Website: apple-inc
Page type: payment
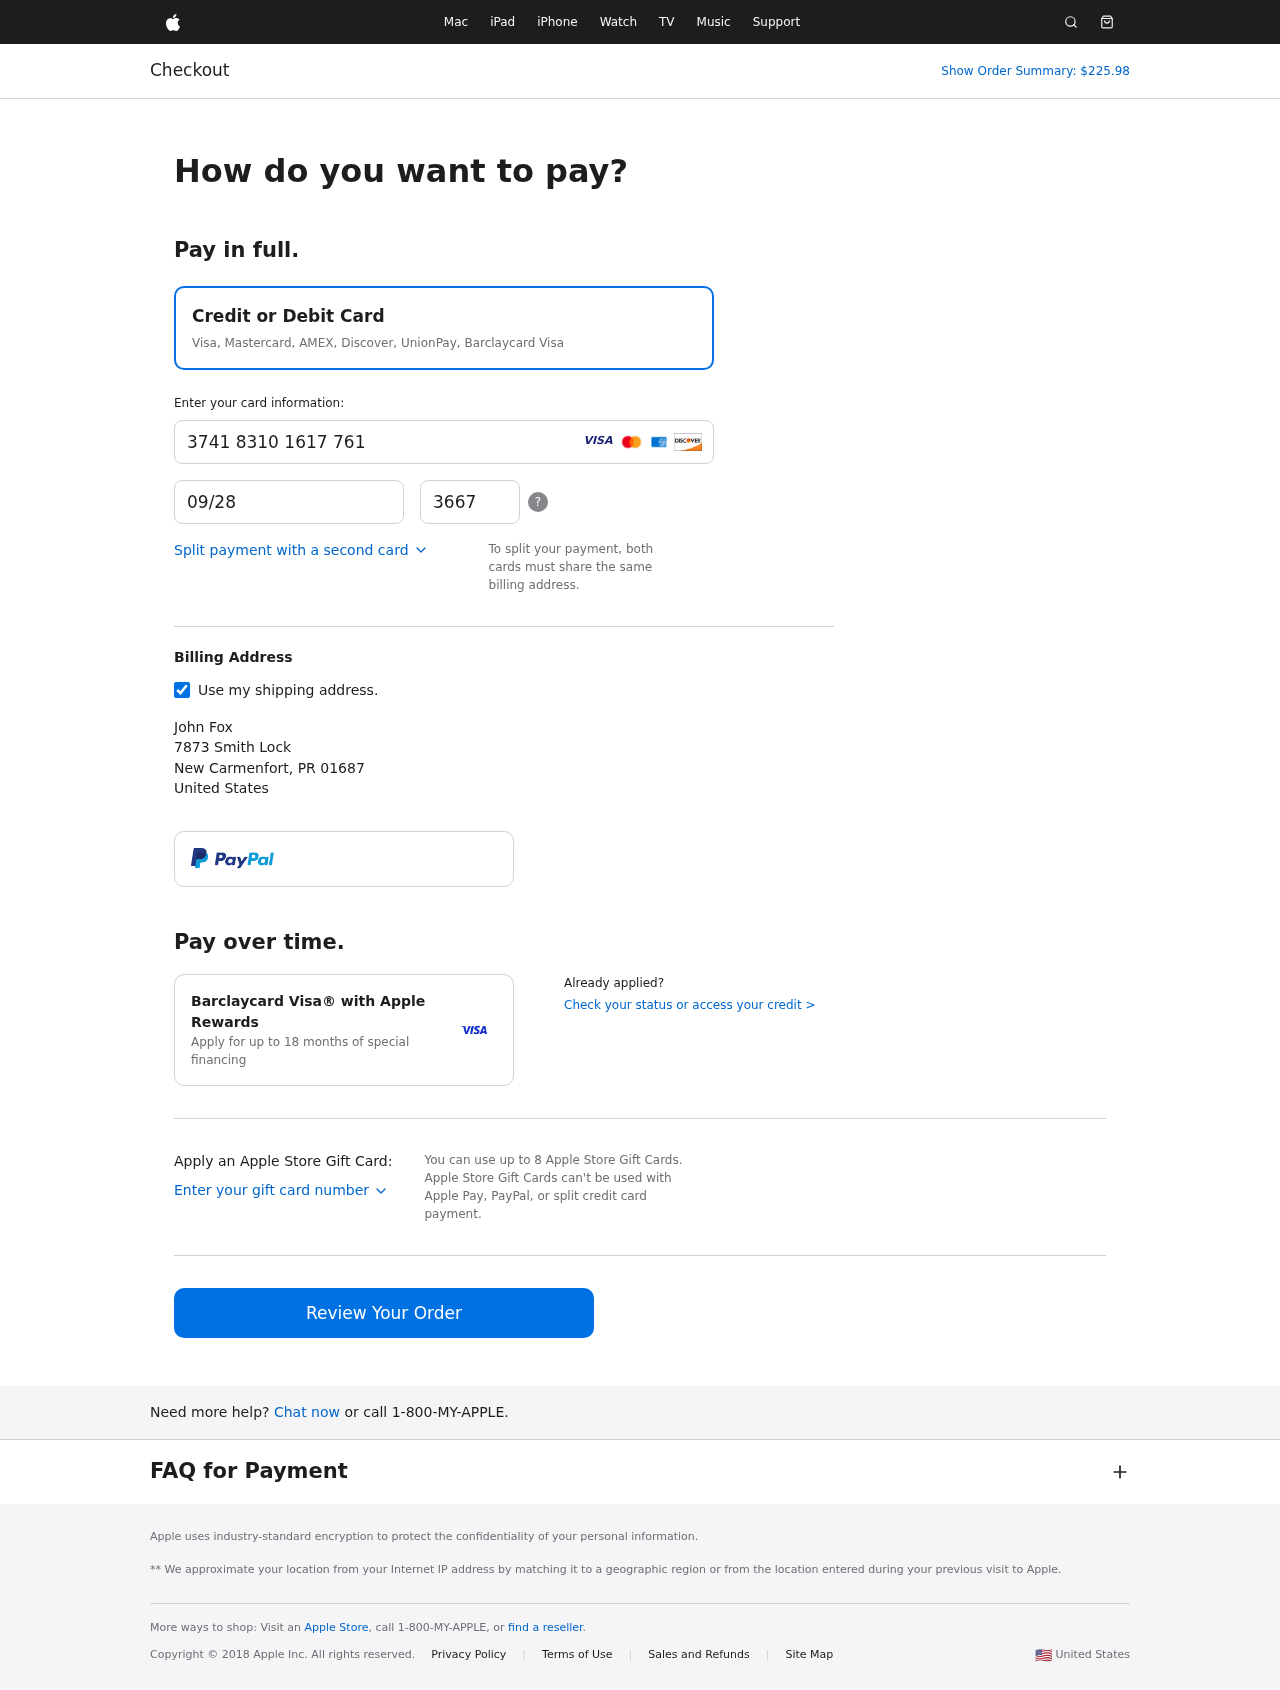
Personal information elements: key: PII_CARD_CVV
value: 3667
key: PII_CARD_EXPIRY
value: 09/28
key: PII_CARD_NUMBER
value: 3741 8310 1617 761
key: PII_CITY
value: New Carmenfort
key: PII_COUNTRY
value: United States
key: PII_FULLNAME
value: John Fox
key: PII_POSTCODE
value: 01687
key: PII_STATE_ABBR
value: PR
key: PII_STREET
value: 7873 Smith Lock
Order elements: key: ORDER_TOTAL
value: Show Order Summary: $225.98